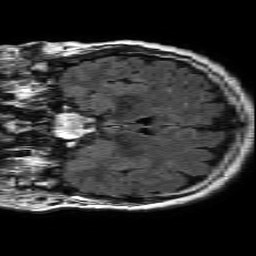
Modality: FLAIR
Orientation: coronal
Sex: female
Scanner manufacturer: philips
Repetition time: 11 s
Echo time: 0.125 s